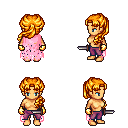
a pixel art fantasy rpg character, female body template, human, tanned skin, pink tattered cape, magenta pants, light blonde princess hairstyle, gold gloves, dagger, four views (front, back, left, right), 2x2 character sprite sheet, small pixel art, hard edges, no anti-aliasing